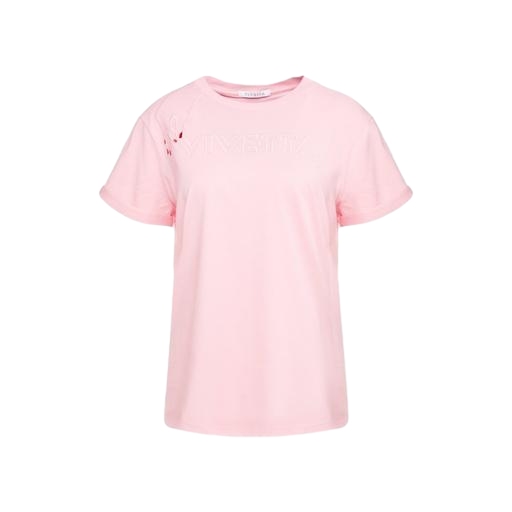
pink short-sleeve tee, pink pima logo tee, pink women's 4 eva tshirt, white background